Interaction volume radius: 5 \u00c5
Interaction volume height: 10 \u00c5
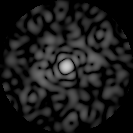
Disorder parameter: 0.8567